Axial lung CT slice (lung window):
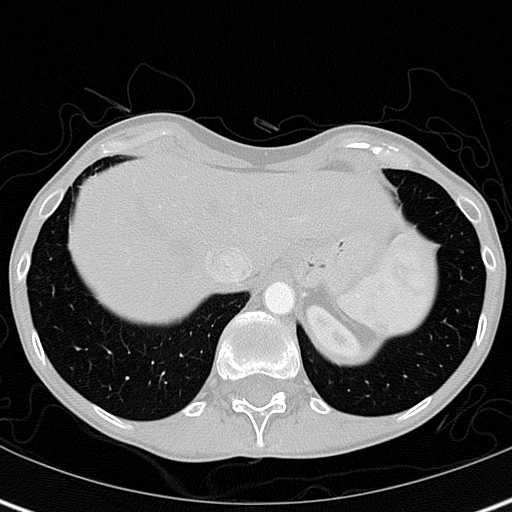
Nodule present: no